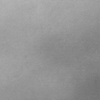
Label: dusty